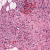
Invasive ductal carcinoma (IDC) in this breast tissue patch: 1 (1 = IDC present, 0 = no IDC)